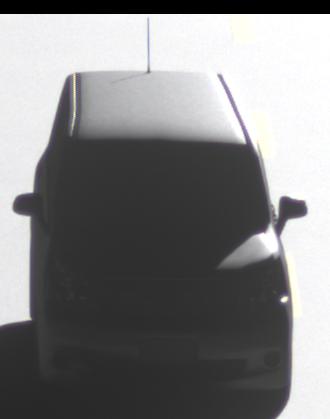
Make: Toyota
Model: Noah
Detailed model: Voxy R70G
Model produced from: 2007
Model produced until: 2013
Doors: 5
Color: gray
Road condition: dry road
Daytime: morning or afternoon
Contrast: high contrast